Question: The code below reproduces the problem I have encountered in the algorithm I'm currently implementing:
'''
import numpy.random as rand
import time
x = rand.normal(size=(300,50000))
y = rand.normal(size=(300,50000))
for i in range(1000):
t0 = time.time()
y *= x
print "%.4f" % (time.time()-t0)
y /= y.max() #to prevent overflows
'''
The problem is that after some number of iterations, things start to get gradually slower until one iteration takes multiple times more time than initially.
A plot of the slowdown

CPU usage by the Python process is stable around 17-18% the whole time.
I'm using:
- - -
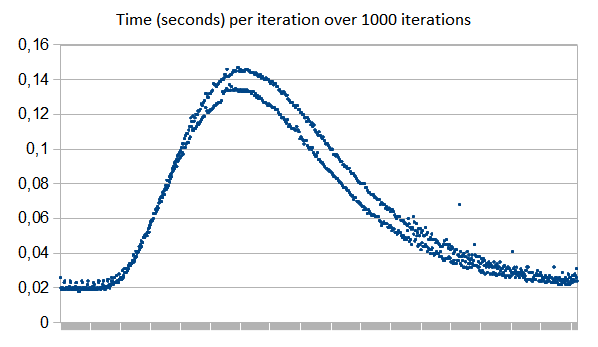
Answer: As @Alok pointed out, this seems to be caused by <URL> affecting the performance. I ran it on my OSX system and confirmed the issue. I don't know of a way to flush denormals to zero in numpy. I would try to get around this issue in the algorithm by avoiding the very small numbers: do you really need to be dividing 'y' until it gets down to '1.e-324' level?
If you avoid the low numbers e.g. by adding the following line in your loop:
'''
y += 1e-100
'''
then you'll have a constant time per iteration (albeit slower because of the extra operation). Another workaround is to use higher precision arithmetics, e.g.
'''
x = rand.normal(size=(300,50000)).astype('longdouble')
y = rand.normal(size=(300,50000)).astype('longdouble')
'''
This will make each of your steps more expensive, but each step take roughly the same time.
See the following comparison in my system: